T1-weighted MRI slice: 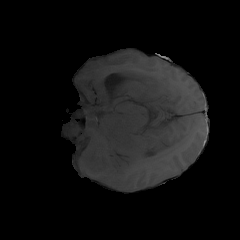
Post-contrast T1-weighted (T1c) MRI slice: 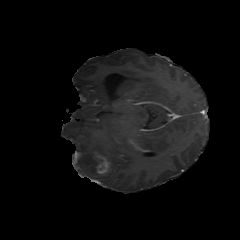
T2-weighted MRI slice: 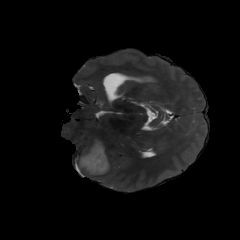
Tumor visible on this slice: yes